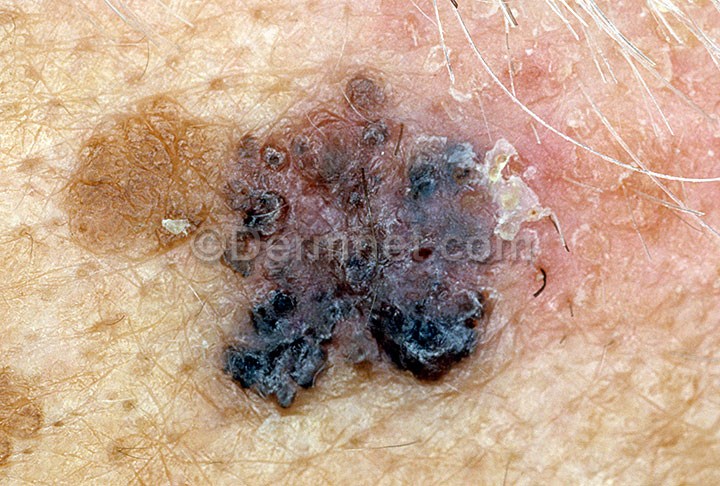
Disease: Actinic Keratosis Basal Cell Carcinoma and other Malignant Lesions